Interaction volume radius: 5 \u00c5
Interaction volume height: 25 \u00c5
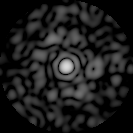
Disorder parameter: 0.8649